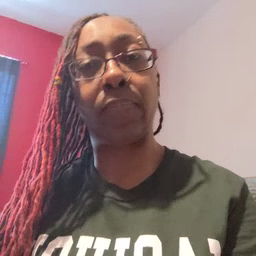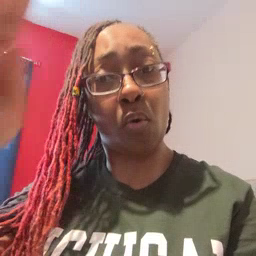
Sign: hello